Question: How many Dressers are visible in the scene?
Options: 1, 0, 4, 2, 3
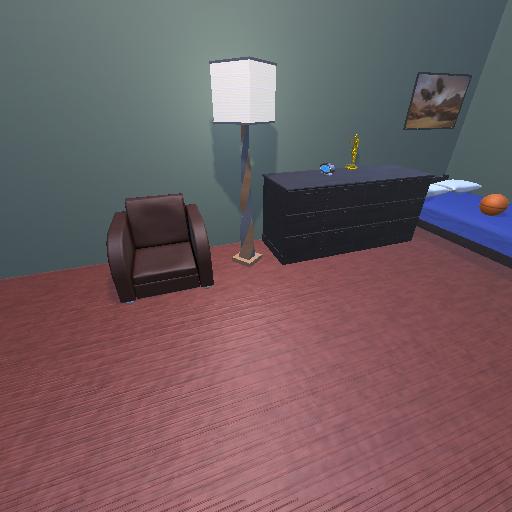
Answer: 1